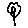
Label: flower